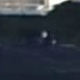
Vehicle type: Car